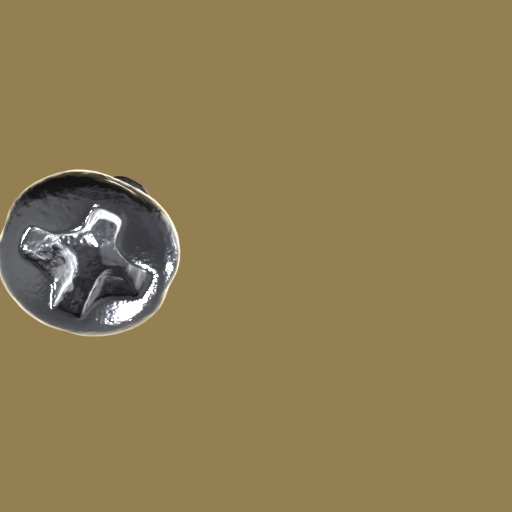
Label: screw